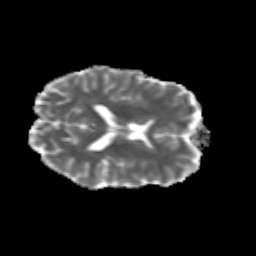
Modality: MD
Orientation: axial
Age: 24
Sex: female
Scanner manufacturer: siemens
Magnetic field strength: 3 T
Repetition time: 3.5 s
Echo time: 0.125 s